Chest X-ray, PA view. Patient: 38 years old, sex M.
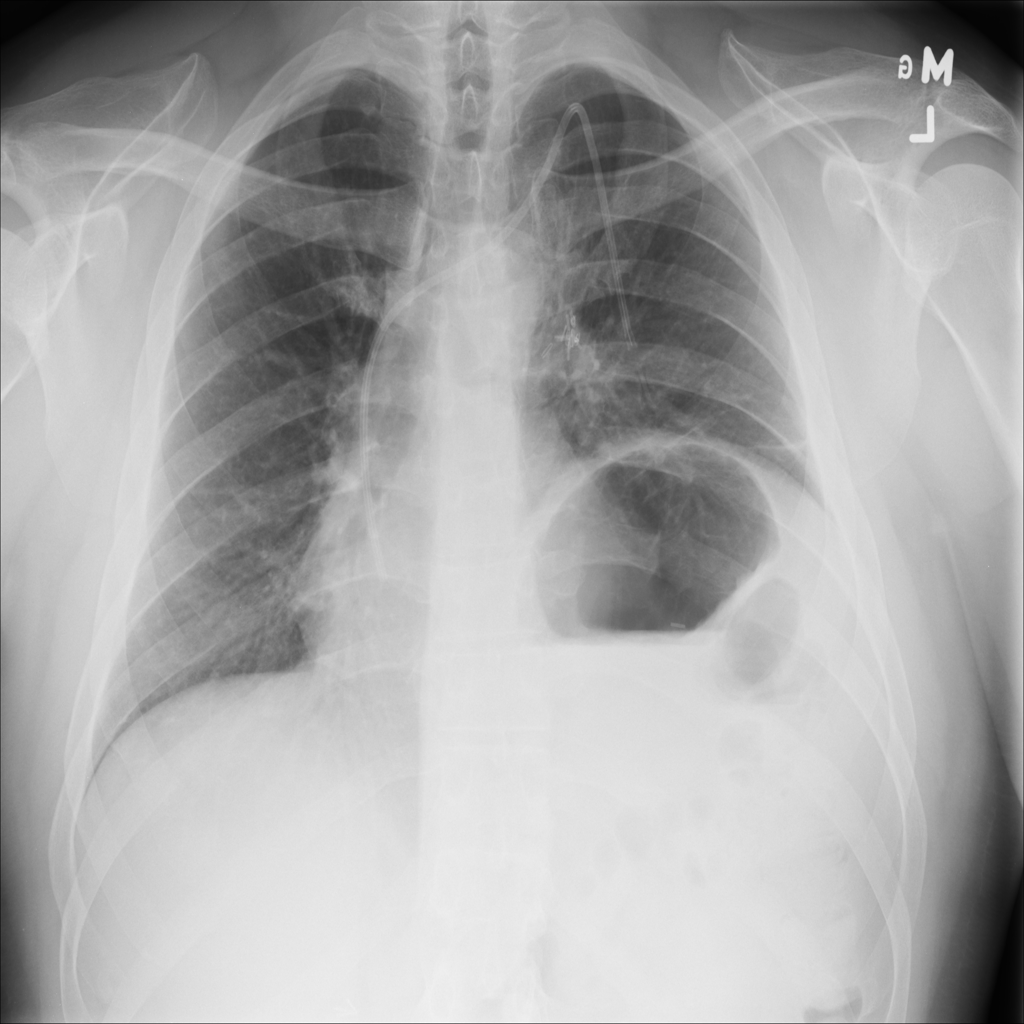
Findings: Fibrosis